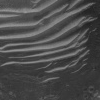
Atmospheric dust classification: not_dusty